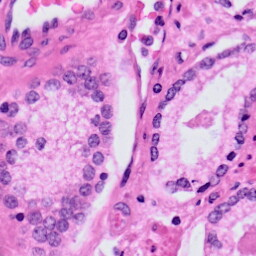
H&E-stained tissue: Prostate